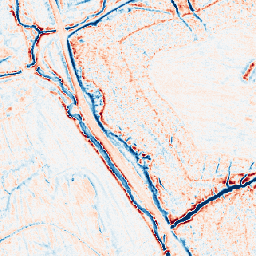
Category: classical
Decomposition family: gaussian
Decomposition parameters: sigma: 2
Upsampling method: area
Upsampling parameters: scale: 4
Upsampling scale: 4